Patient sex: F
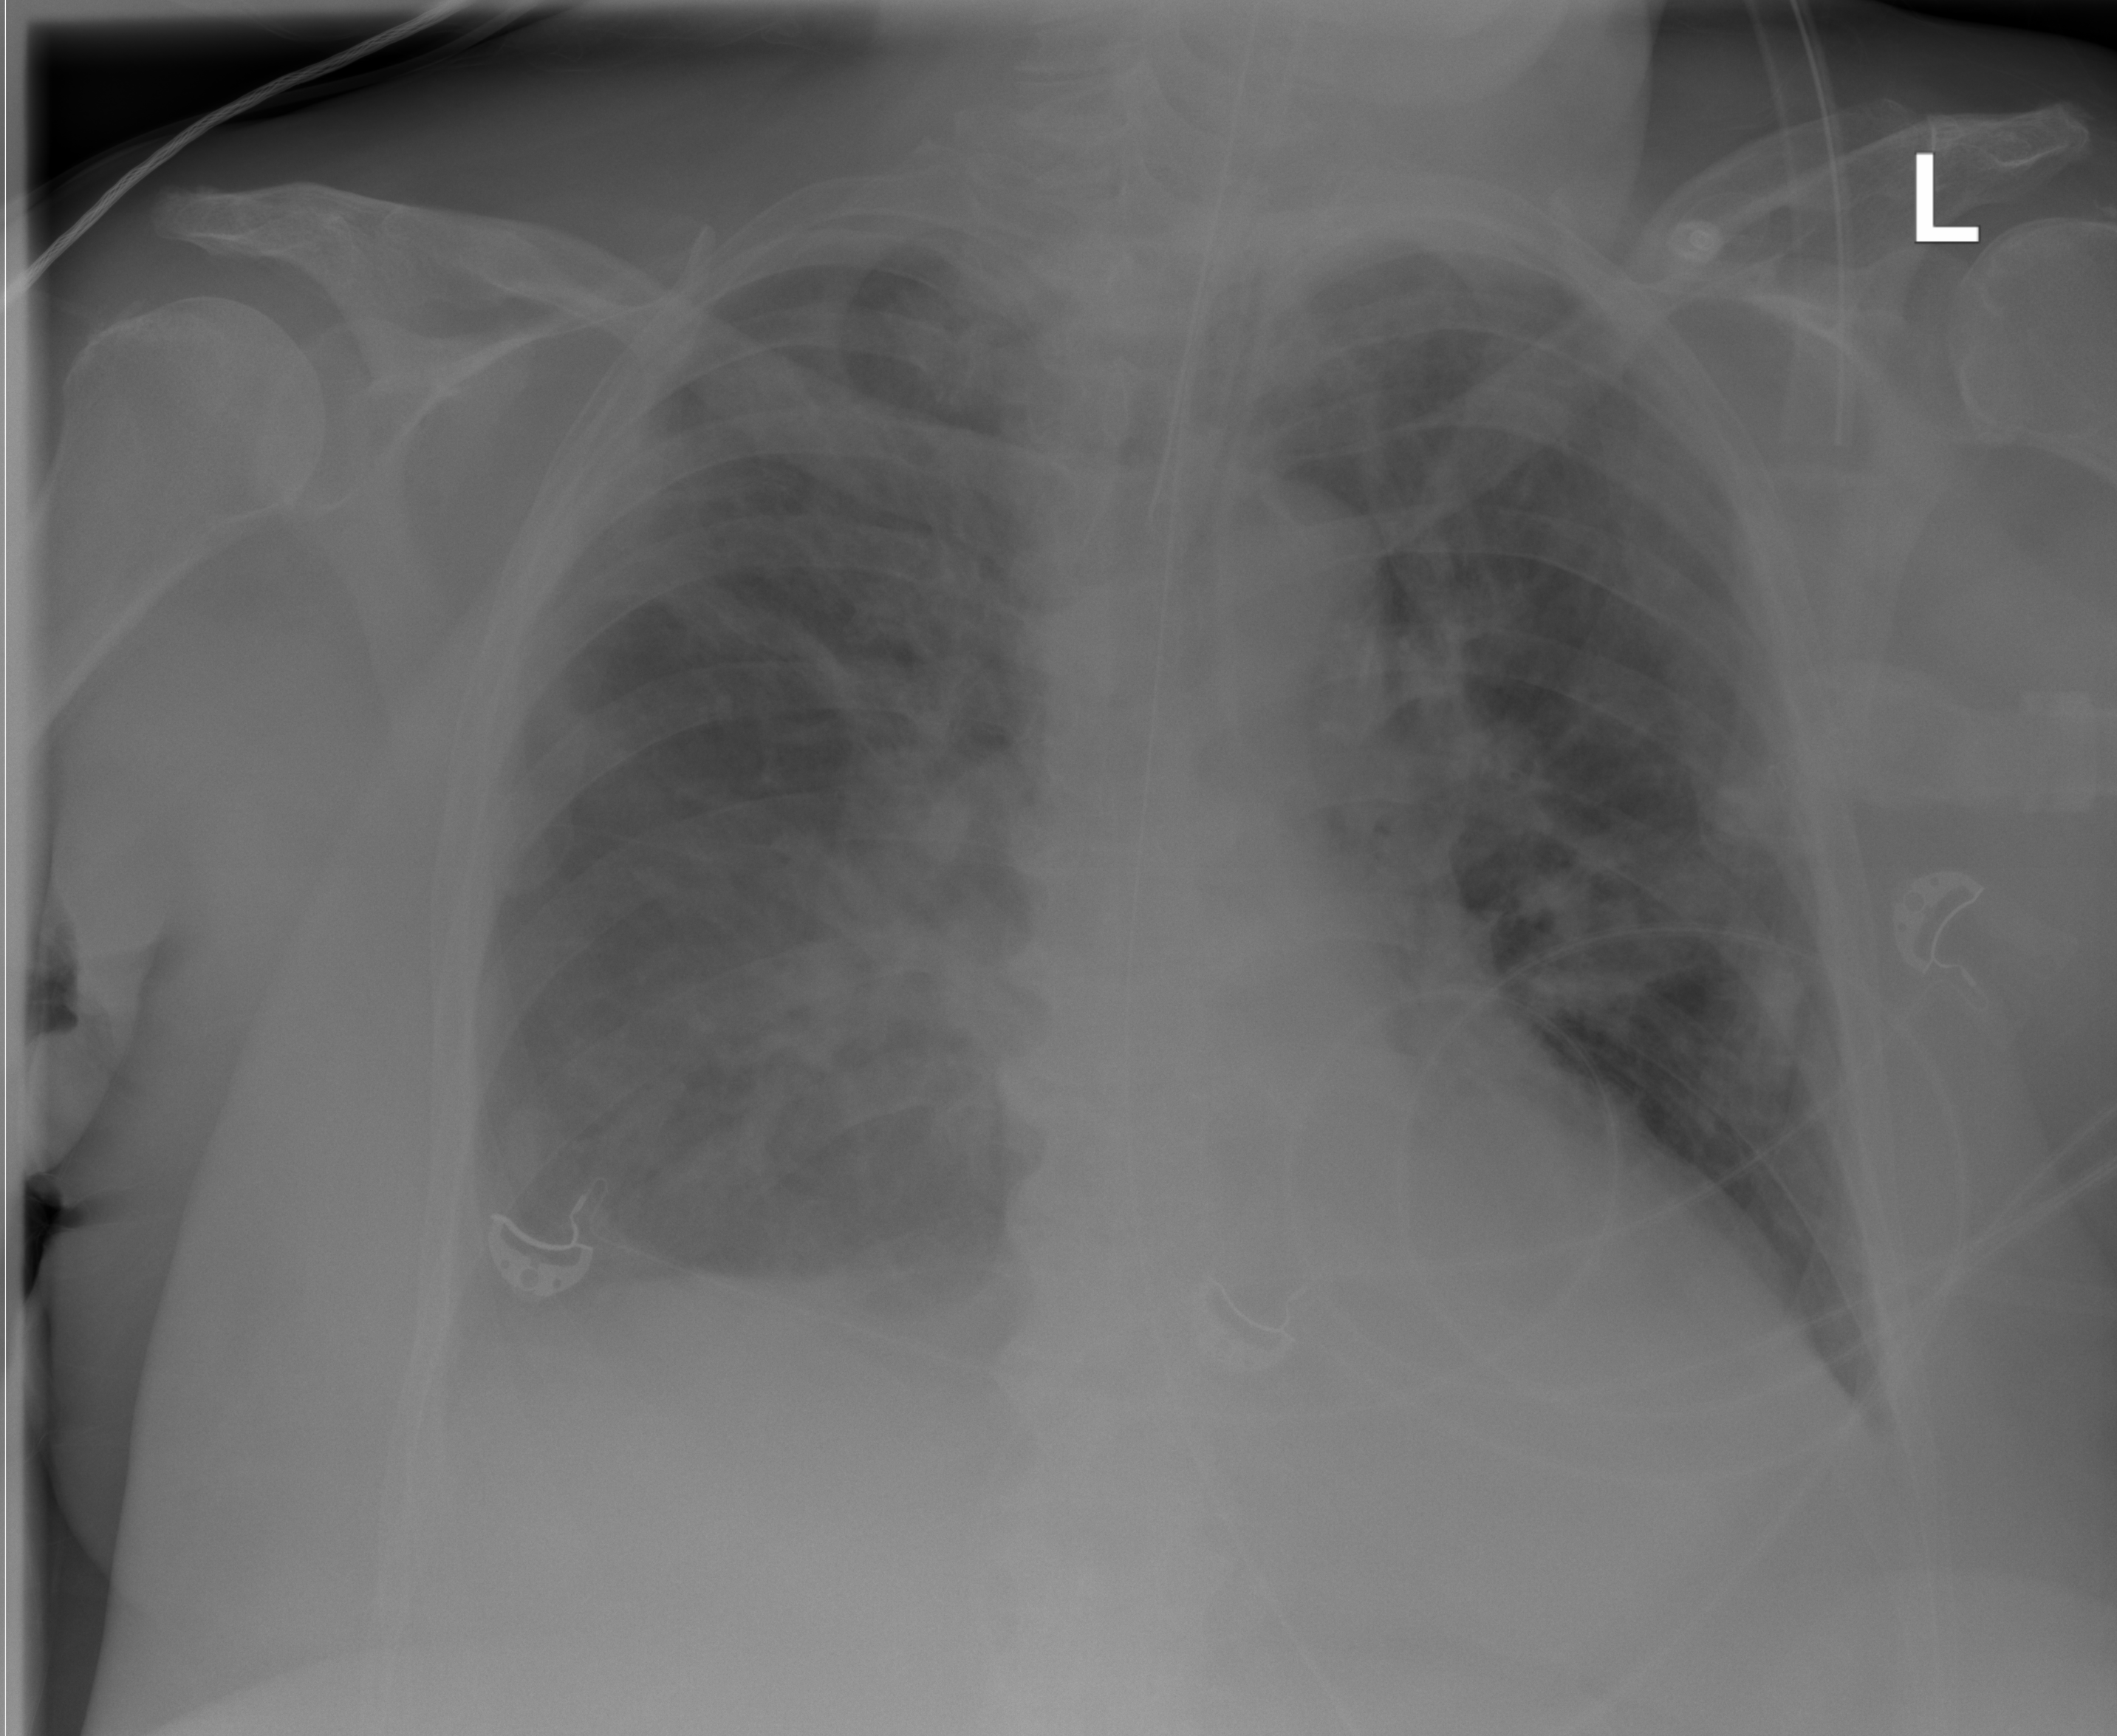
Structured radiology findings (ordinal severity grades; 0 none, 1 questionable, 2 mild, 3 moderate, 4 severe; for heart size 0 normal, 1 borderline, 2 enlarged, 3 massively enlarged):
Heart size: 0
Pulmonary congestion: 1
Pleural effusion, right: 2
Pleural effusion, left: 2
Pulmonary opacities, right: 1
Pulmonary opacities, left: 0
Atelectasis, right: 2
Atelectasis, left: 0